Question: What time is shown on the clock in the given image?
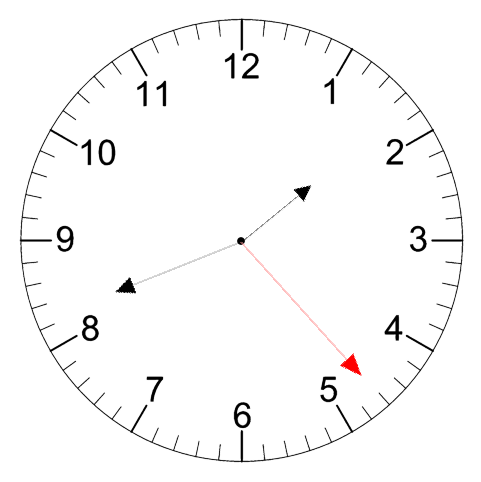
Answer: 01:41:23